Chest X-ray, PA view. Patient: 32 years old, sex M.
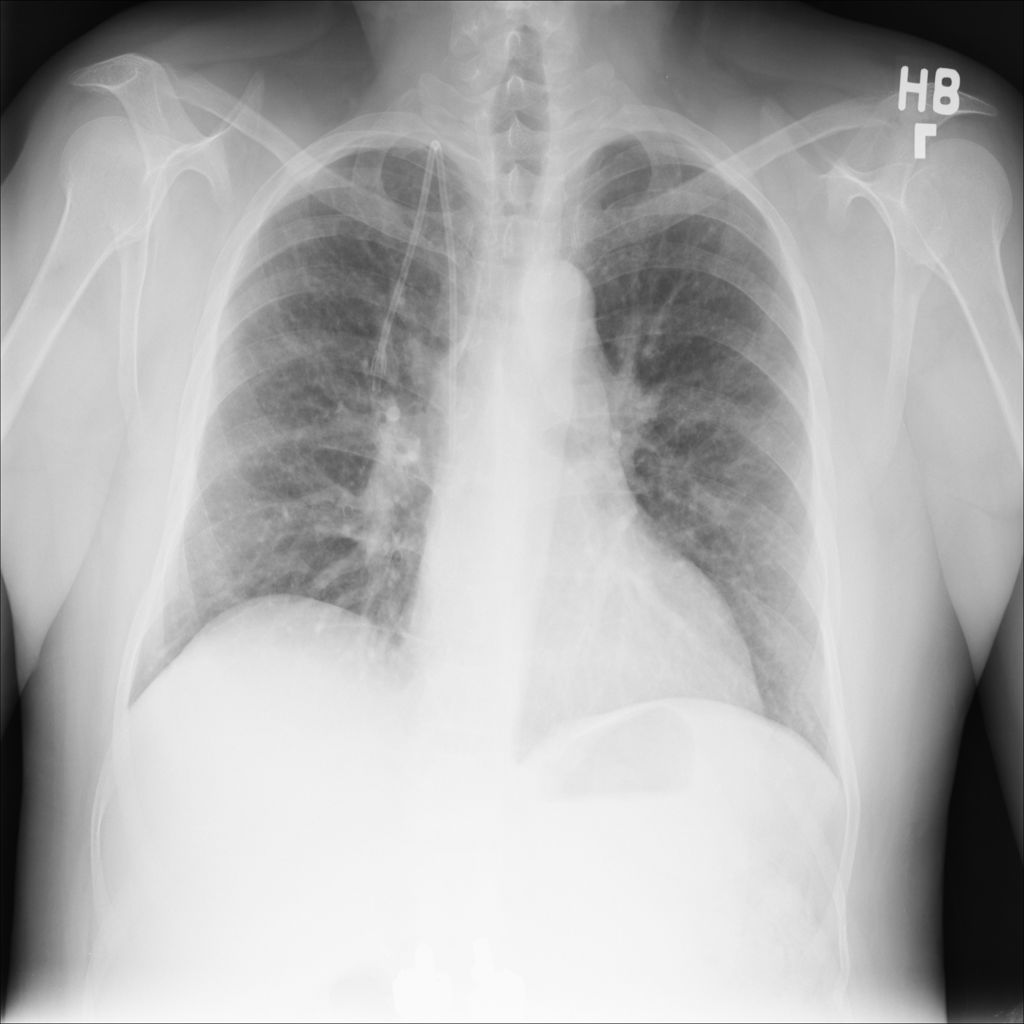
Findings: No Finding